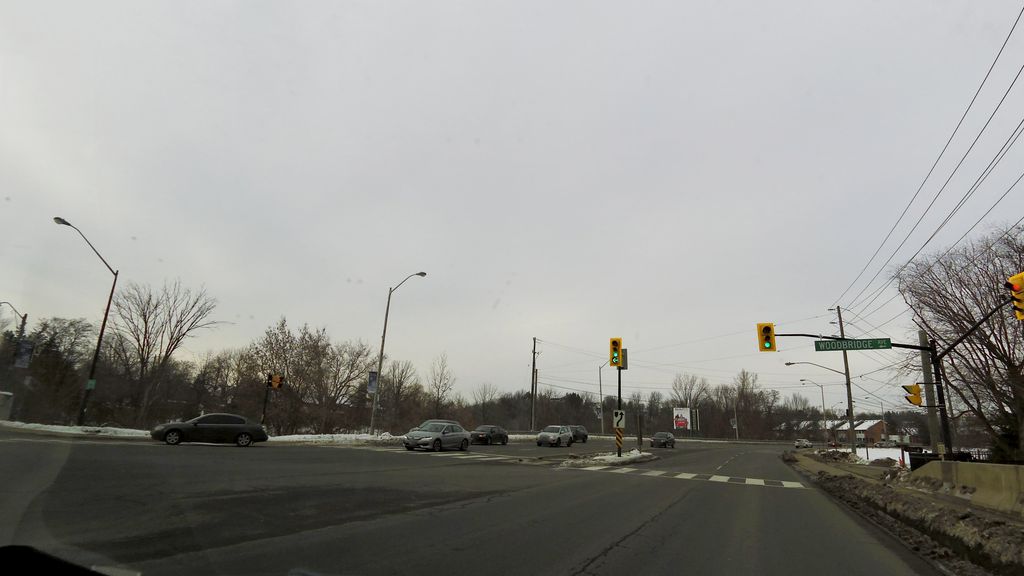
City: toronto